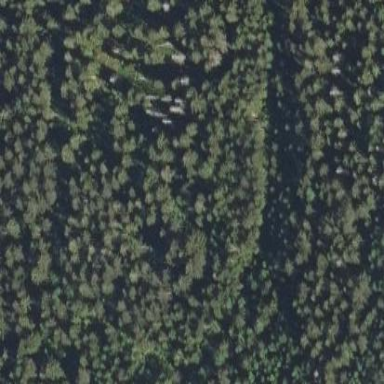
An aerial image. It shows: Swamp in wetland area.